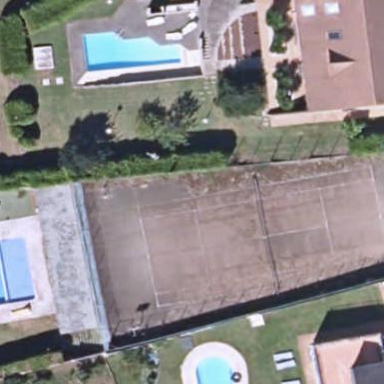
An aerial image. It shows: Tennis court on the leisure land pitch.